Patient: sex F, age 65
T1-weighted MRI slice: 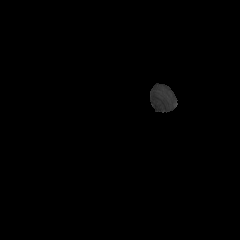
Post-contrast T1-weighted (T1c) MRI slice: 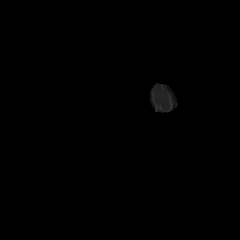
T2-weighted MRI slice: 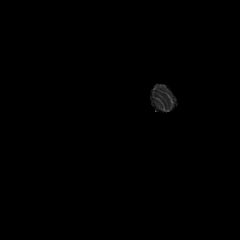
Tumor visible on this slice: no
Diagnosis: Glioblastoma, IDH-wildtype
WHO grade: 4